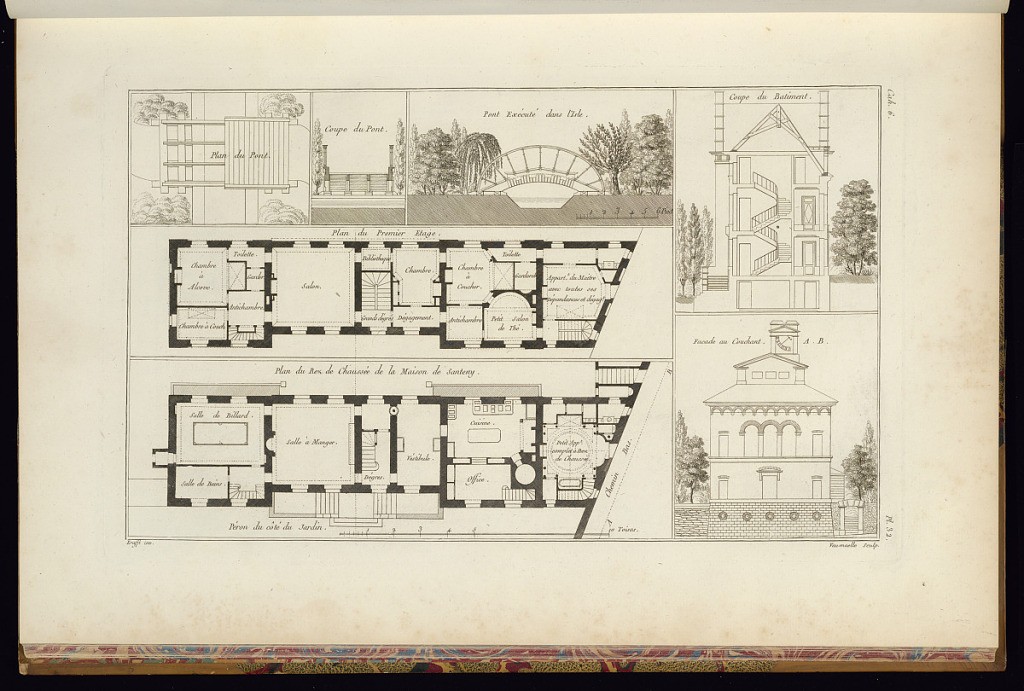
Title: Plans, Elevations, and Sections for a Country House and Garden Architecture
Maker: Jean-Charles Krafft, French, 1764 - 1833
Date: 1812
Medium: Etching and engraving on paper
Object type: Print
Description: An architectural print illustrating bridges and houses, with elevations, sections, and floor plan views. The plate is numbered and signed.